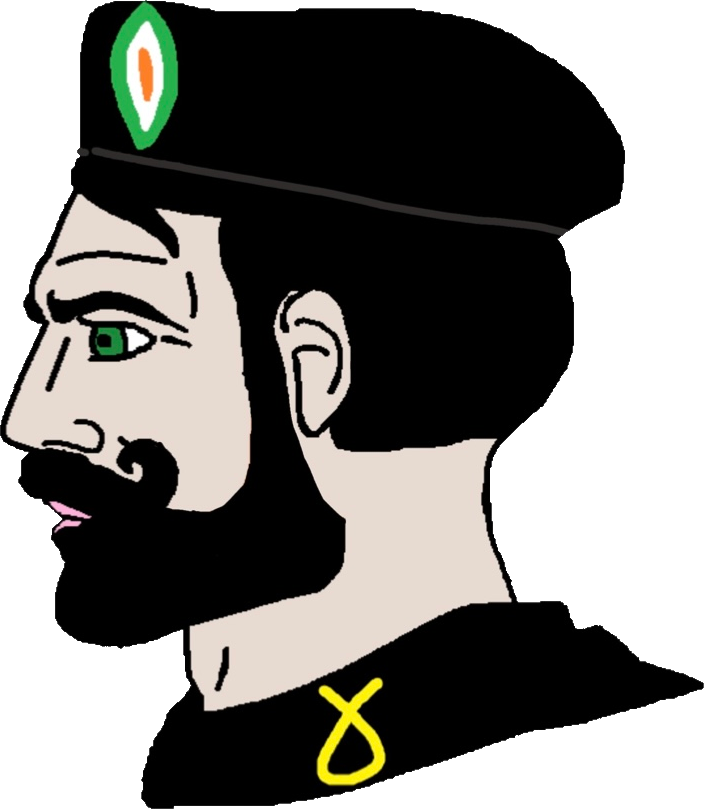
Label: 4_Yes_Chad